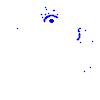
Particle: kaon